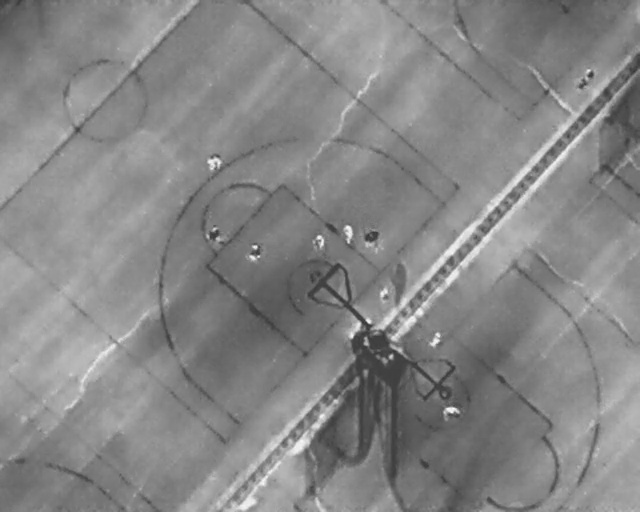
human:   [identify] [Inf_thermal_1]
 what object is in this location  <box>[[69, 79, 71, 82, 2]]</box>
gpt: <ref>1 medium person at the bottom right</ref>